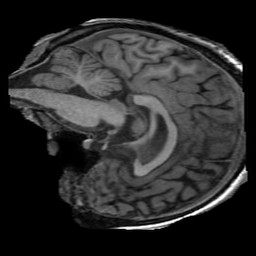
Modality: T1w
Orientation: sagittal
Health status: ill
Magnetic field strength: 3 T